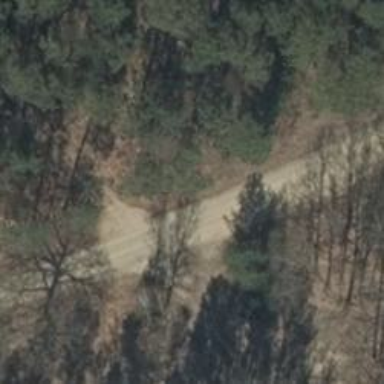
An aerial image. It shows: Track with grade 2 gravel surface.